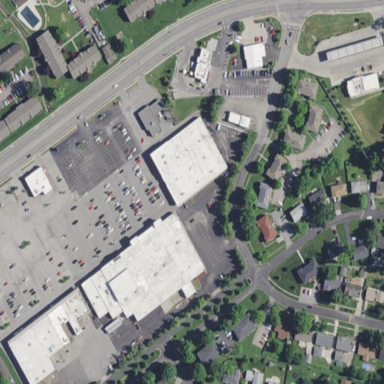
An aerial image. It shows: Retail area.